Question: I'm currently facing something I find rather strange.
In my storyboard, there is a TableViewController filled with static cells.
I would like to perform a simple segue (a push to another view controller) when I select one of the rows.
So I "ControlDrag" from the concerned table cell to the sibling controller, but when tap one the cell, nothing happens. Next to that, I did try assigning the segue triggering to the accessory view of the cell (a disclosure button). And in that case, the segue is effectively triggered.
So here is my question : Should I use the "programmatic way" to handle the tap on the cell (tableview delegate methods and manual segue performing), or is there something I'm missing in the interface builder? And btw how could we explain the behavior difference with the accessory button view ?
Here is two screenshot
- Cell selection that should trigger segue
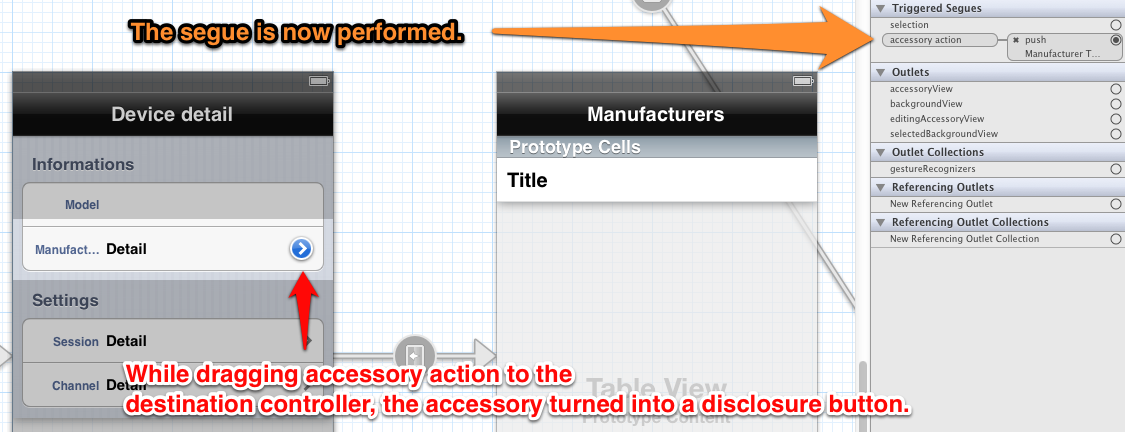
Answer: I finally found what the problem was. I had a gesture recognizer attached to the view controller, and it was catching the tap event on the cell.